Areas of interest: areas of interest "Dongshe Village Health Center"
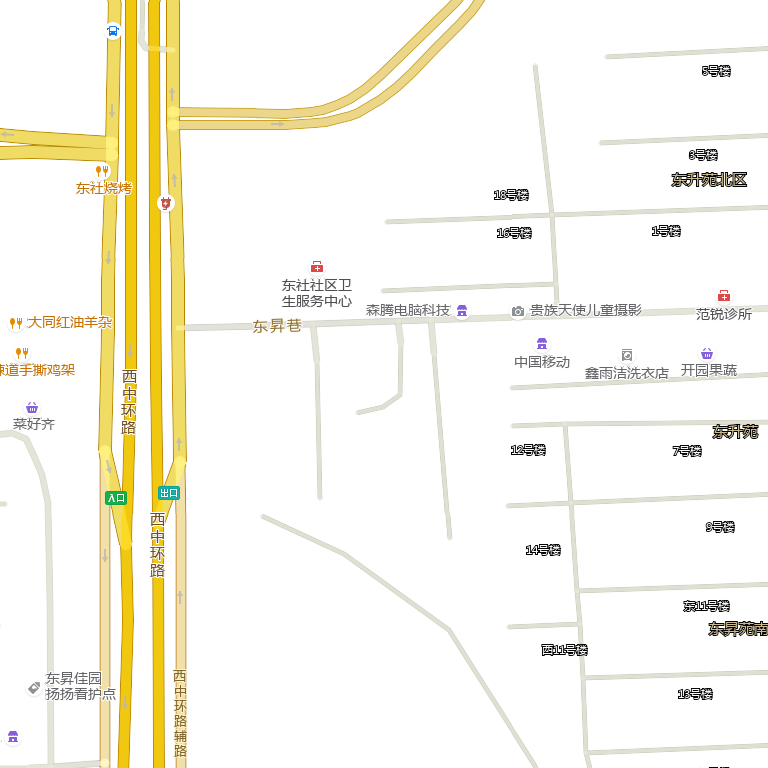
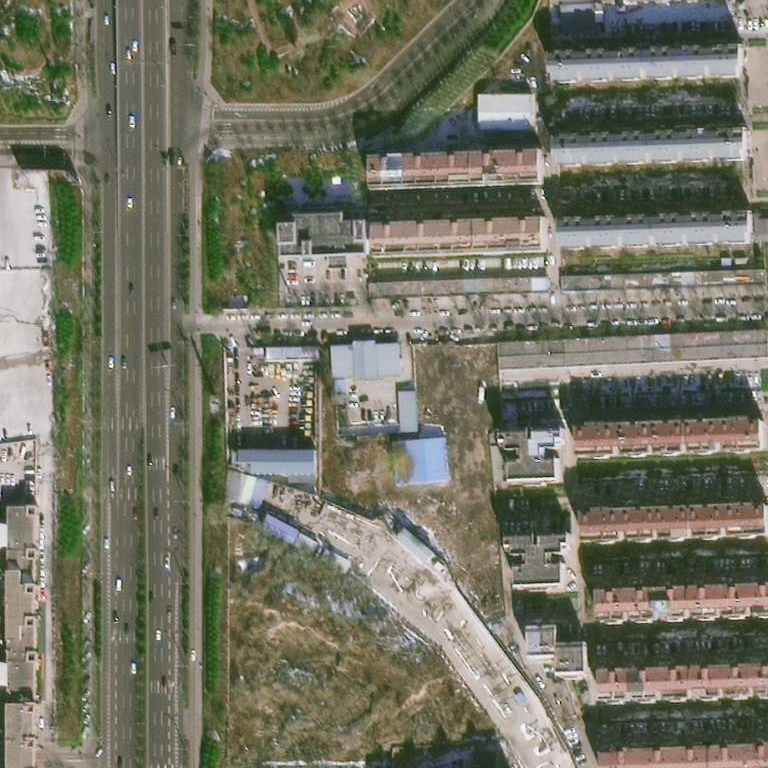